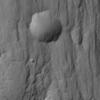
Label: not_dusty